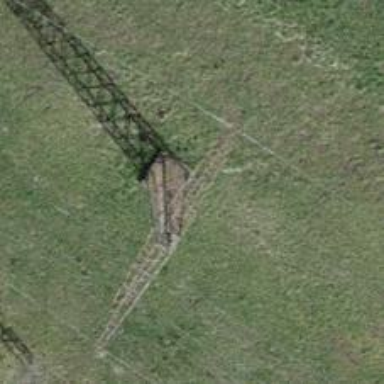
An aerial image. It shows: Power line in the image.